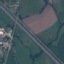
Land use / land cover: Highway